Question: Is there any way by which latency details can be extracted from browser using JavaScript?

For example: when we enter url and press enter, after some time we got response back. So the difference between pressing enter and getting response.
I just wanted to extract first bar time in picture. <URL> measures latency of only AJAX calls. Is it possible or not?
Please avoid 'window.onload', by this we can only measure load time latency.
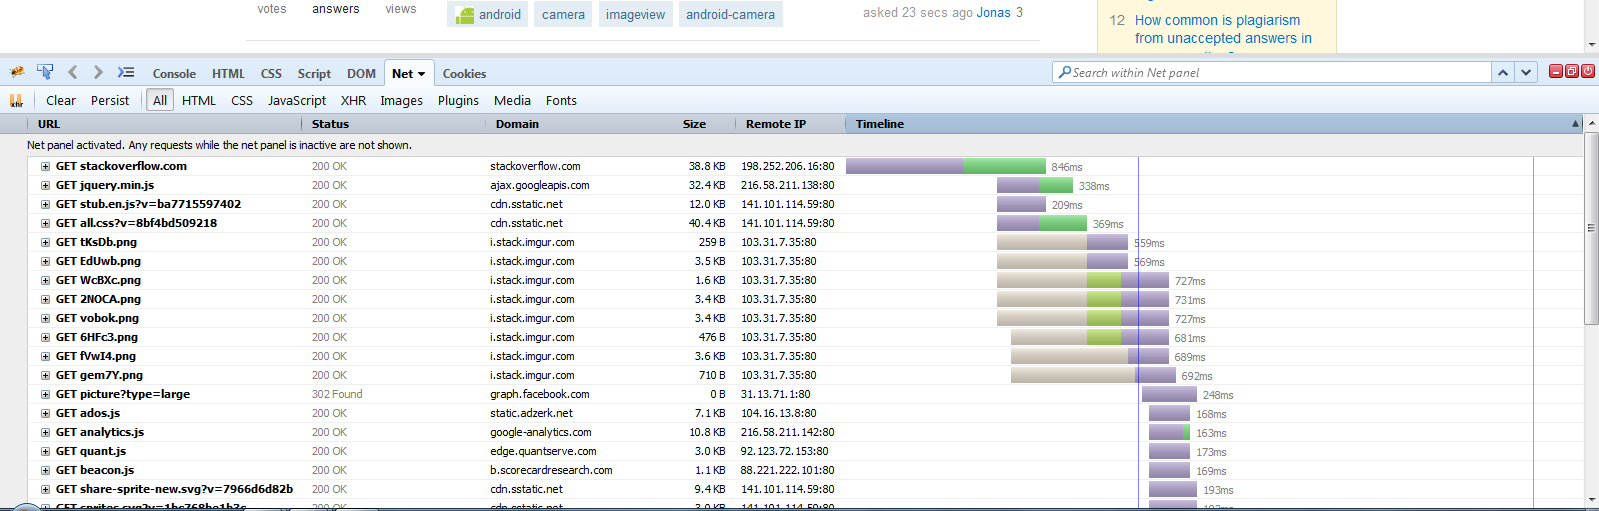
Answer: If you have control over the code of the page you're trying to measure the requests from, you could use the navigation timing API (see <URL>, to determine the time to first byte, which sounds like the latency you're after. You can also measure other factors, some that might affect overall latency, like DNS lookup, too.